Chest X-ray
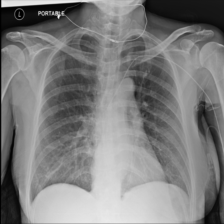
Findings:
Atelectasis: negative
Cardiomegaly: negative
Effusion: negative
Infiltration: negative
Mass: negative
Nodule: negative
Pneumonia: negative
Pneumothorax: negative
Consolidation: negative
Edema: negative
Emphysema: negative
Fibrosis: negative
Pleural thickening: negative
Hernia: negative